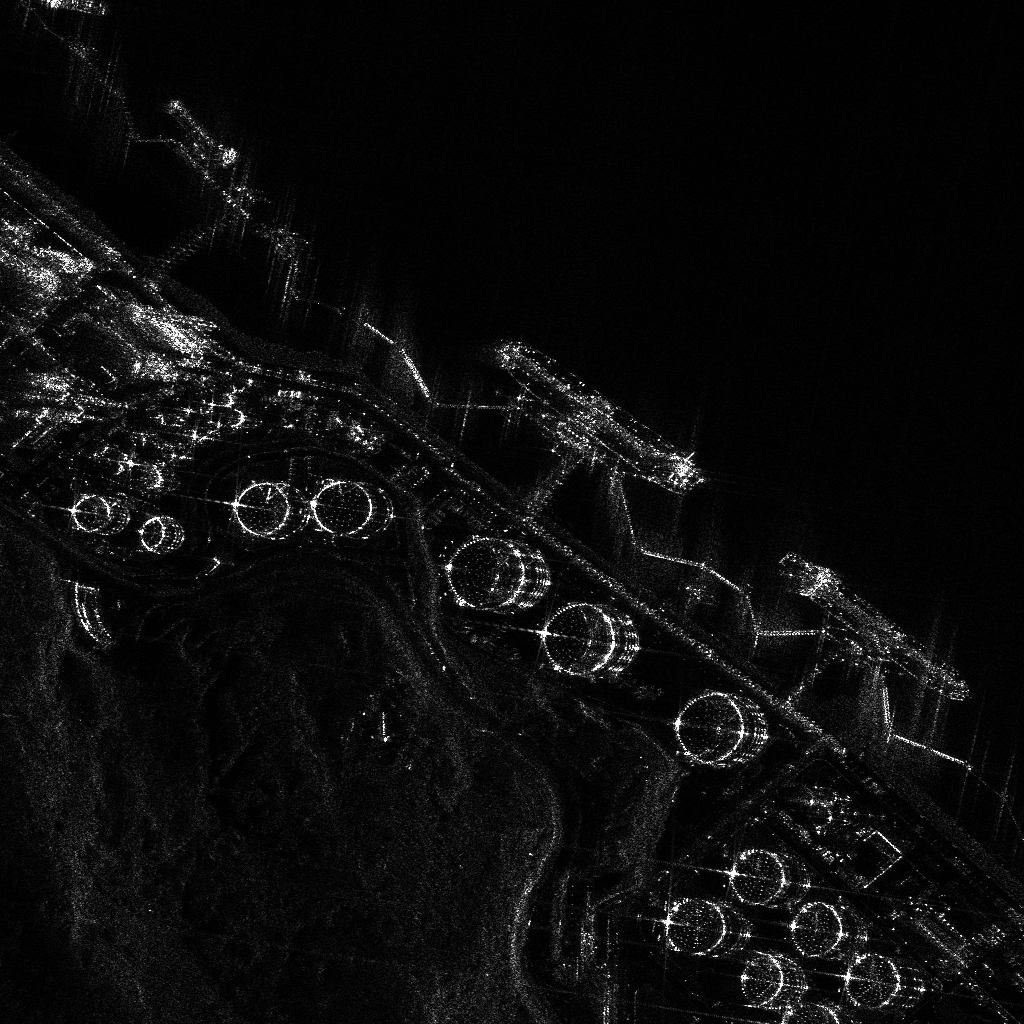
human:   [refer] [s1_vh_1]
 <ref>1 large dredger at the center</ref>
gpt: <box>[[46, 36, 71, 44, 41]]</box>

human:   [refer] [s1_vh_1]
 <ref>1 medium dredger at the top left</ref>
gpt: <box>[[14, 11, 23, 14, 49]]</box>